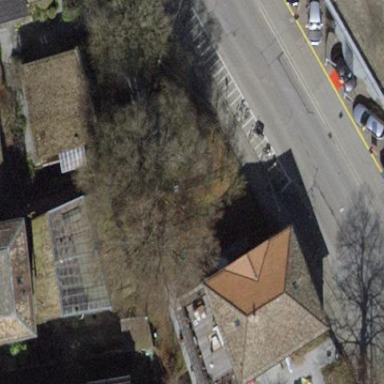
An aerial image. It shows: Building with tiled roof.